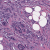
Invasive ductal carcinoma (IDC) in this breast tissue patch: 1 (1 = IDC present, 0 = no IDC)